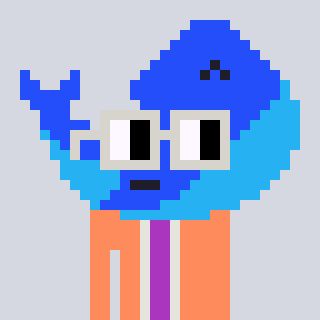
a pixel art character with square light gray glasses, a whale-shaped head and a peachy-colored body on a cool background